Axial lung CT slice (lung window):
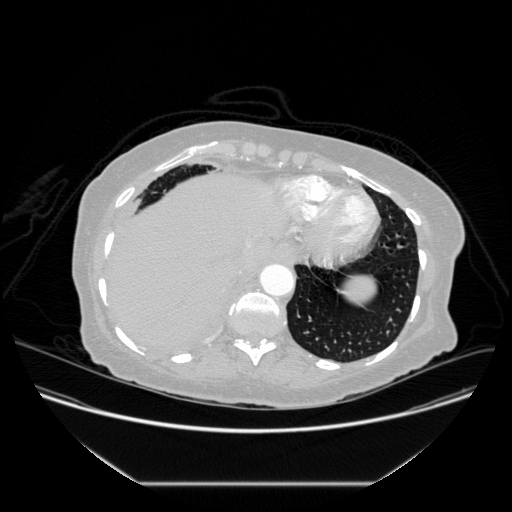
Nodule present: no